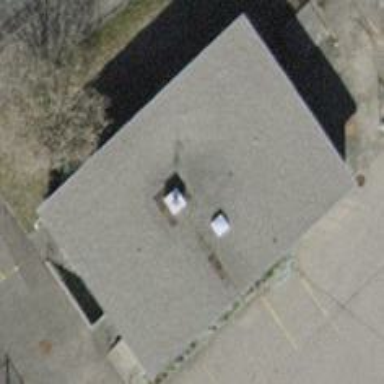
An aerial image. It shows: Beauty shop.